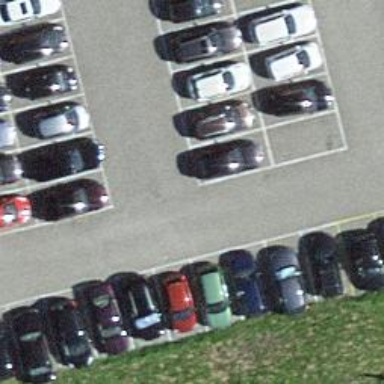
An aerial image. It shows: Parking aisle designated as service road.